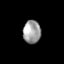
Tissue: skin
Cell type: Epithelial cells
Senescence score: 0.2643
Nuclear area (px): 401
Mean DAPI intensity: 158.751